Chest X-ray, PA view. Patient: 60 years old, sex F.
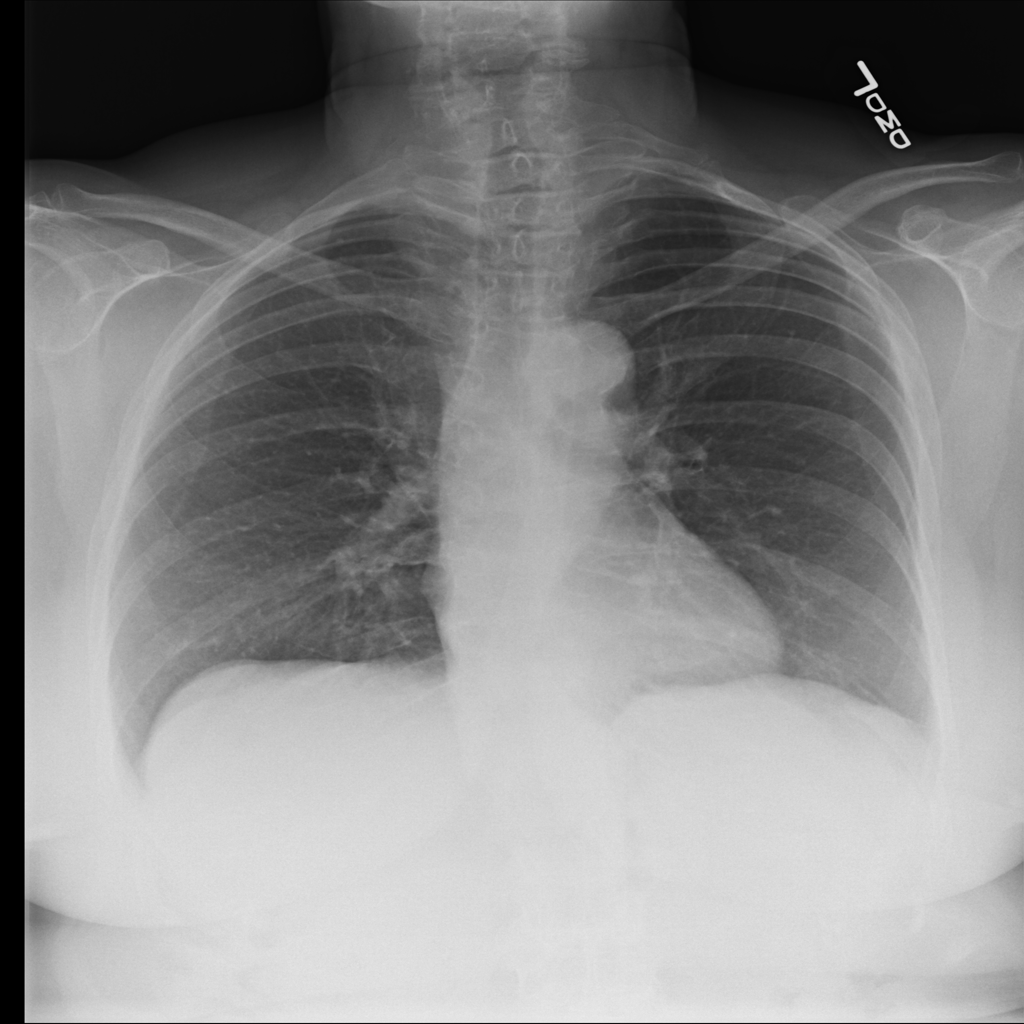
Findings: No Finding